Interaction volume radius: 5 \u00c5
Interaction volume height: 40 \u00c5
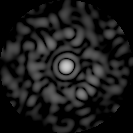
Disorder parameter: 0.8436